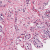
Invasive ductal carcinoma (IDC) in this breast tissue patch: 1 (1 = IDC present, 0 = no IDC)